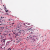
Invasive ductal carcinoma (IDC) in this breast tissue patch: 1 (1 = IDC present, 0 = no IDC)